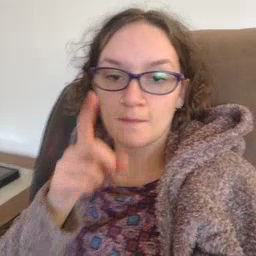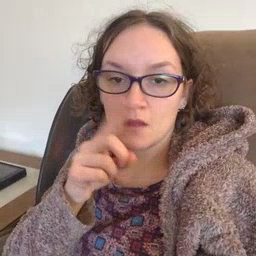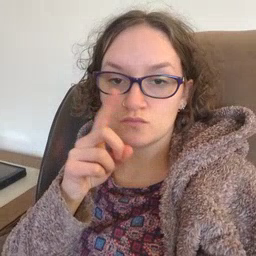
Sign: mouse